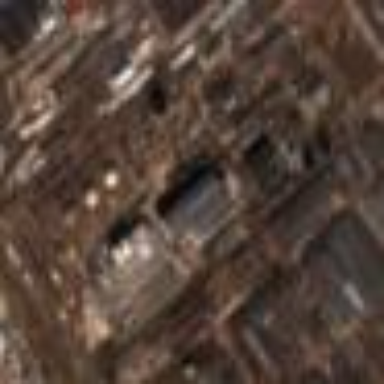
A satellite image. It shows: Industrial area with fence around it. It houses power plant.